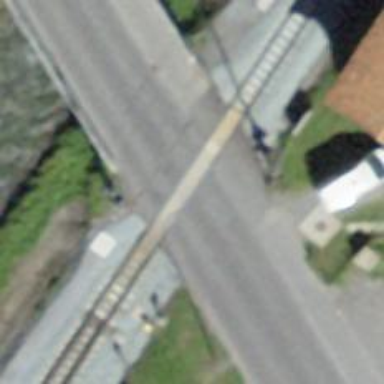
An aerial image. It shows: Level crossing on the railway with lights and full barrier.